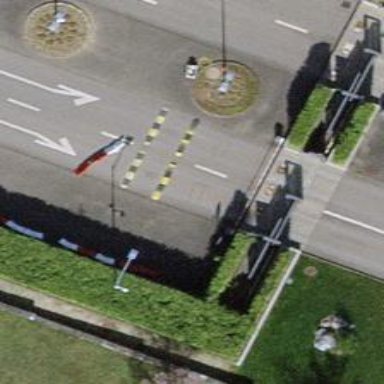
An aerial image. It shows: Traffic calming hump on the road.